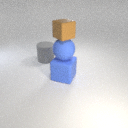
large blue rubber cube to the right of large gray rubber cylinder